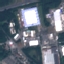
Land use / land cover class: Industrial